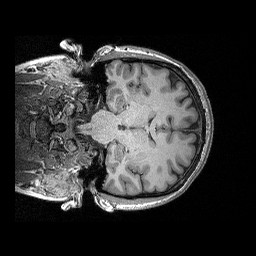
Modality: T1w
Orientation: coronal
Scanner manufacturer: siemens
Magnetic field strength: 3 T
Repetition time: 2.3 s
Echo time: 0.00298 s